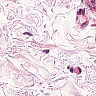
Metastatic tissue present: no